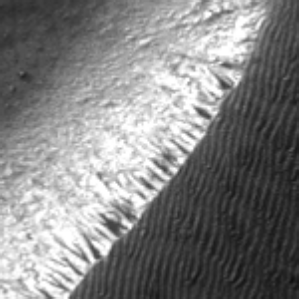
Label: frost